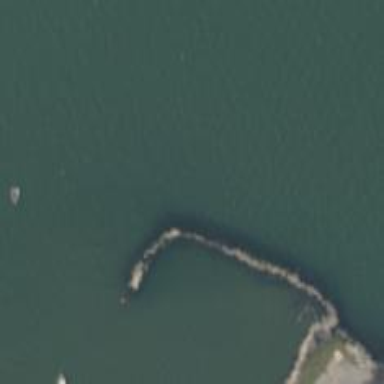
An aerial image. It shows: Breakwater structure.